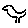
Label: bird